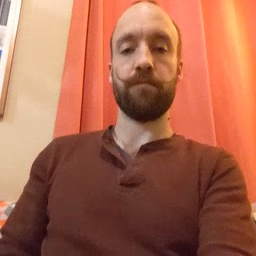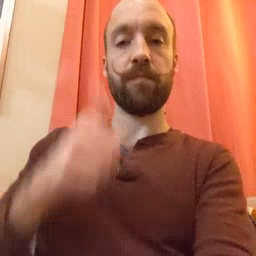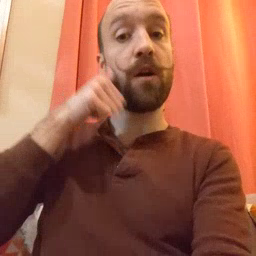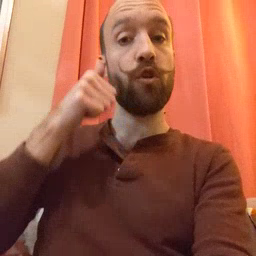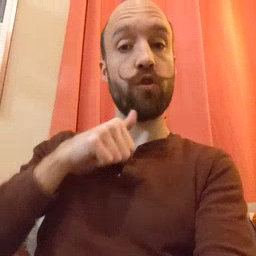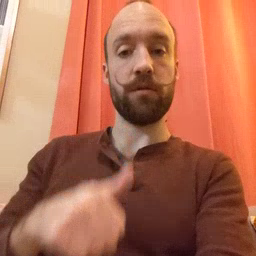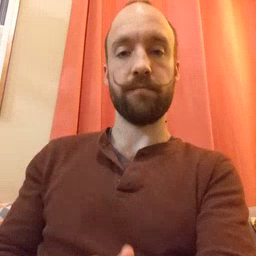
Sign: girl